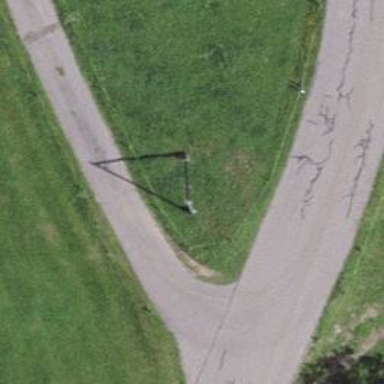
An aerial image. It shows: Transformer.